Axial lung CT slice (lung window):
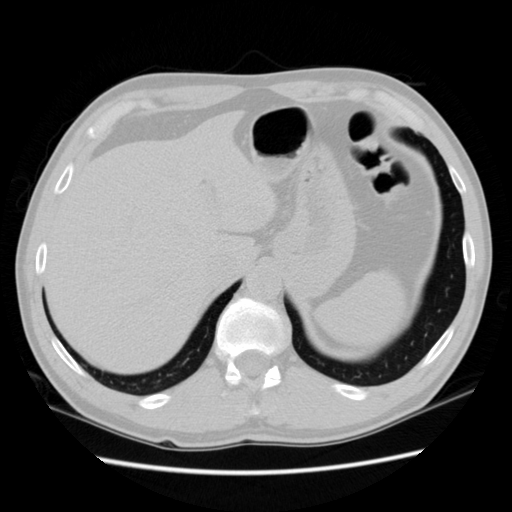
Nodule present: no